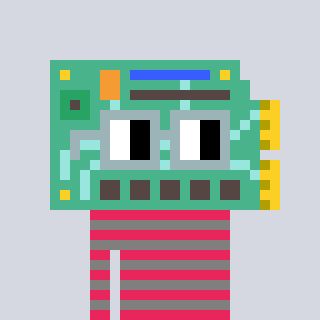
a pixel art character with square dark gray glasses, a chipboard-shaped head and a bluegrey-colored body on a cool background